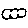
Label: cloud